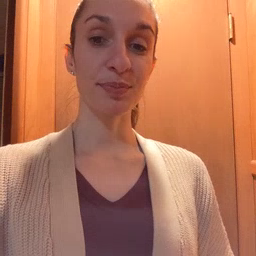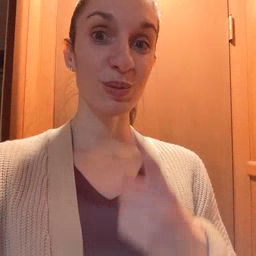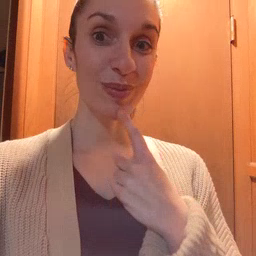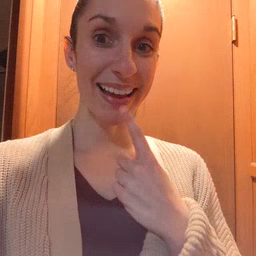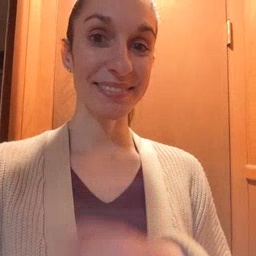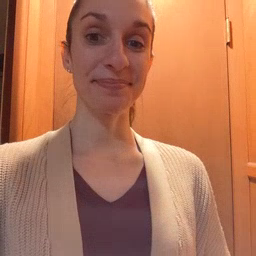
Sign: red